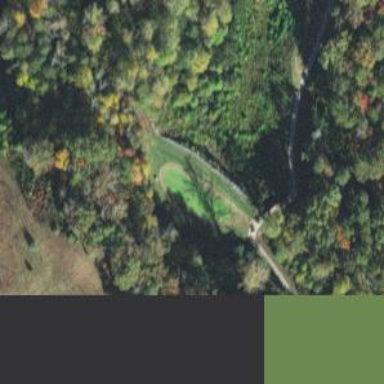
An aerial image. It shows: Golf hole.